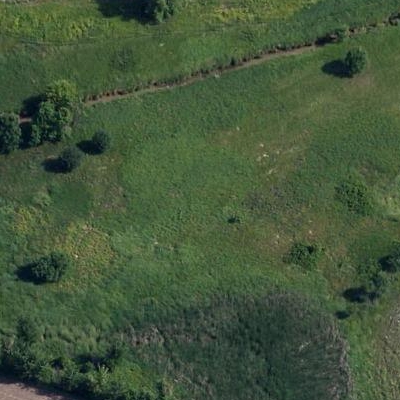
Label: Grass